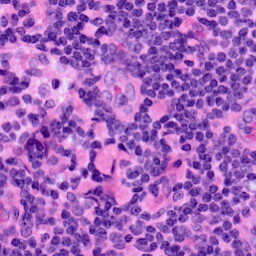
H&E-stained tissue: LymphNode